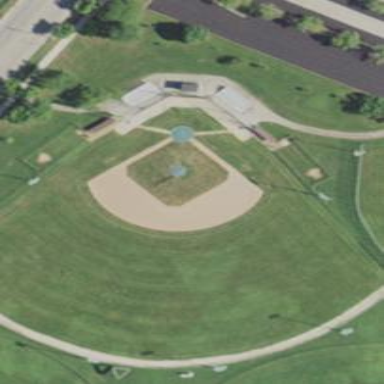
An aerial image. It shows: Baseball pitch for leisure land.